Interaction volume radius: 5 \u00c5
Interaction volume height: 30 \u00c5
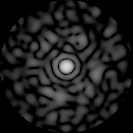
Disorder parameter: 0.8428